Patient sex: M
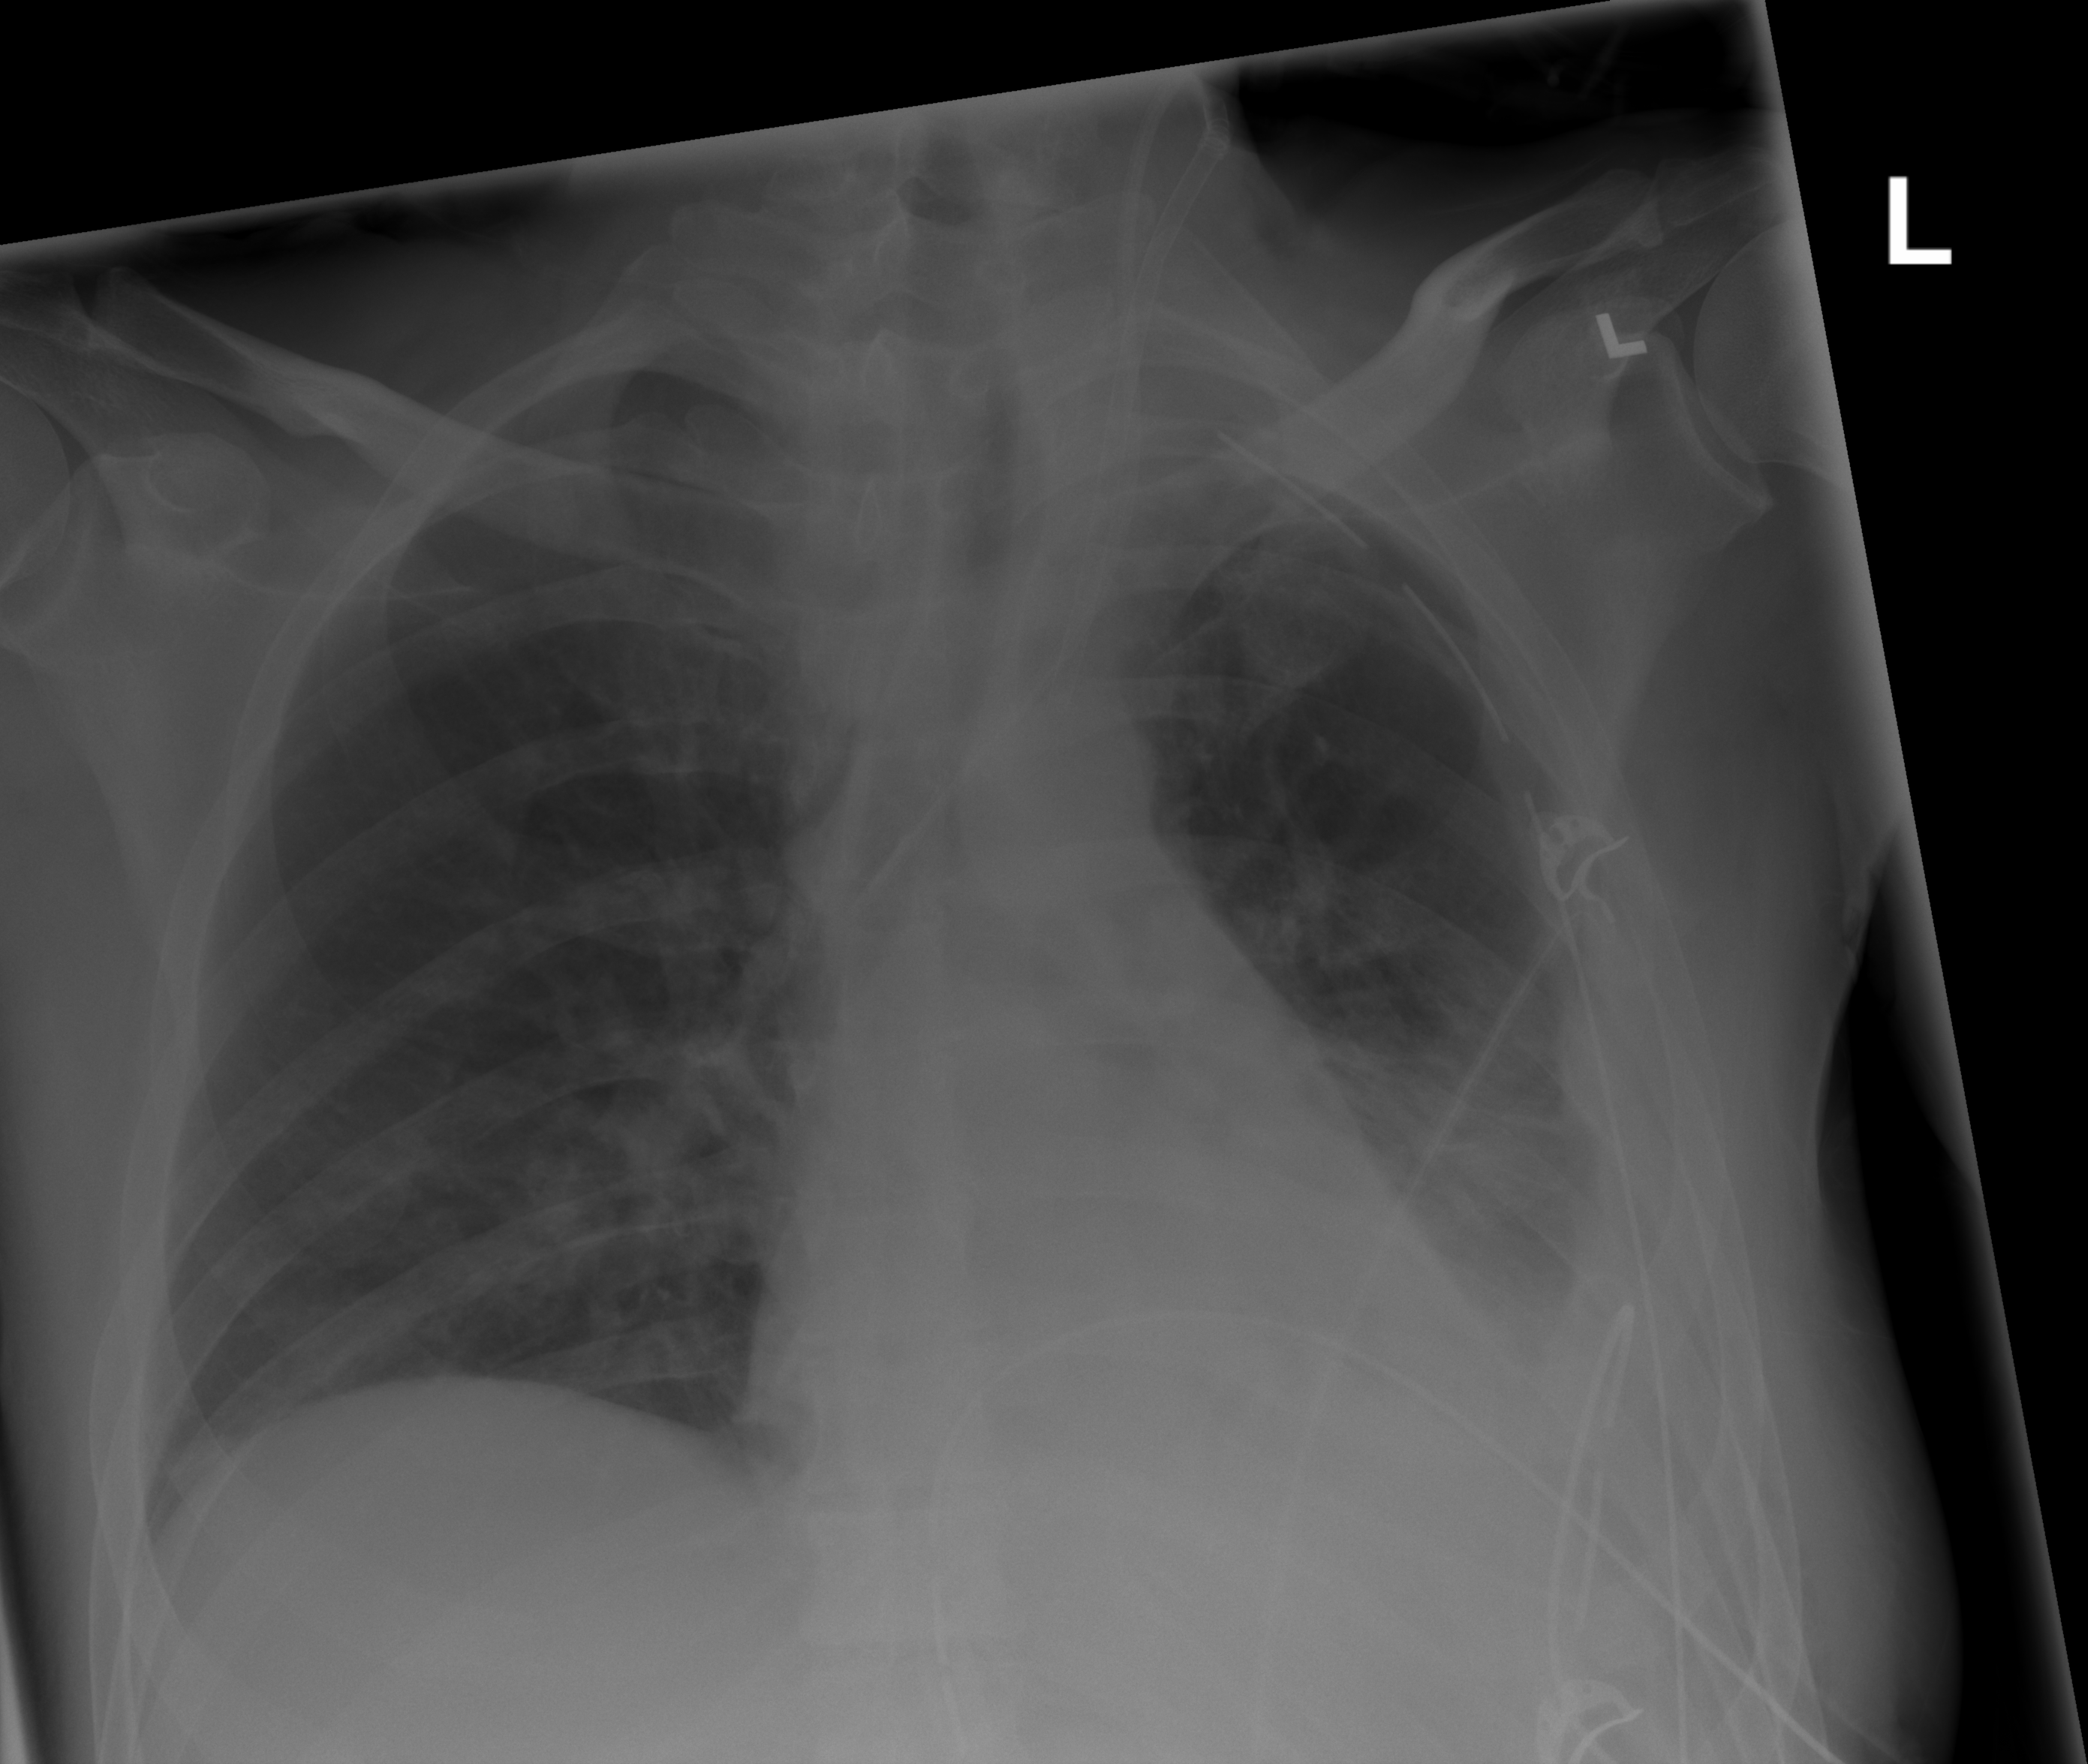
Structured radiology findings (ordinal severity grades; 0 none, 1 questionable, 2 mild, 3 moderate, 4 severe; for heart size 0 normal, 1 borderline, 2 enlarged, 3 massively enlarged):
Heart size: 0
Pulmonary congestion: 1
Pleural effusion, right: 0
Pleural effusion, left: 2
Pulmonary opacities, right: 1
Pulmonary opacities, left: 2
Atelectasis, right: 2
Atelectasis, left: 3